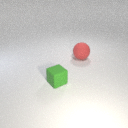
small green rubber cube to the left of large red rubber sphere